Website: walmart
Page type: payment
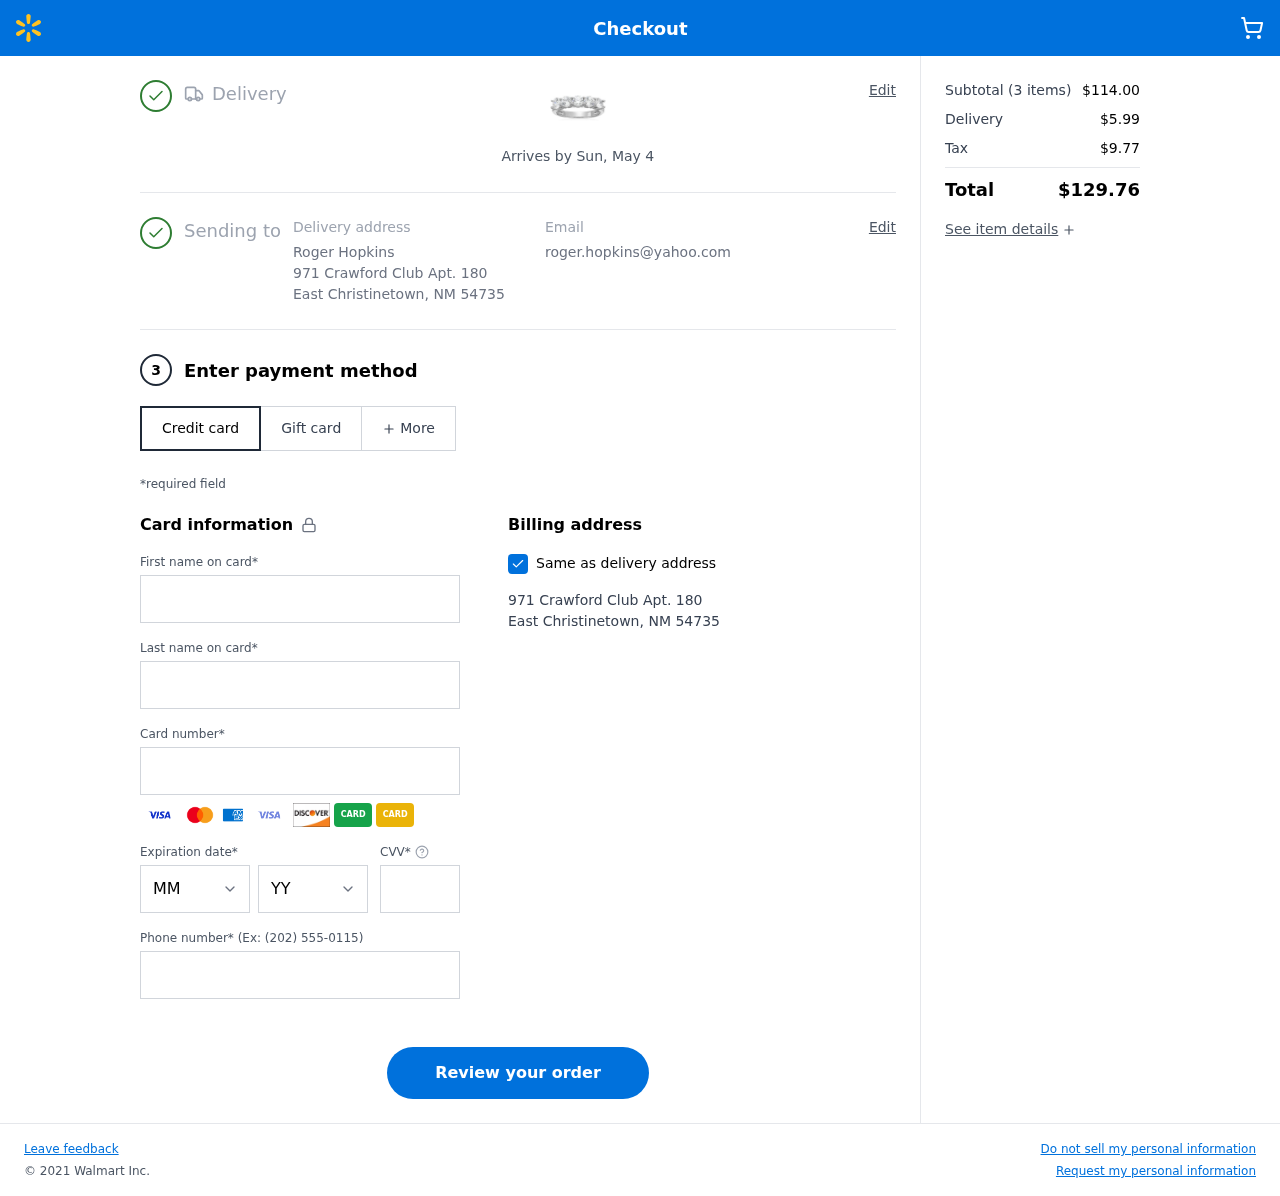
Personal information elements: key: PII_CARD_CVV
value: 8303
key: PII_CARD_EXPIRY_MONTH
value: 06
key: PII_CARD_EXPIRY_YEAR
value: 28
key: PII_CARD_NUMBER
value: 3493 4165 8401 599
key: PII_CITY
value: East Christinetown
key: PII_EMAIL
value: roger.hopkins@yahoo.com
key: PII_FIRSTNAME
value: Roger
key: PII_FULLNAME
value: Roger Hopkins
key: PII_LASTNAME
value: Hopkins
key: PII_PHONE
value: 2936414014
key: PII_POSTCODE
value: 54735
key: PII_STATE_ABBR
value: NM
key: PII_STREET
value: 971 Crawford Club Apt. 180
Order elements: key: ORDER_DELIVERY_DATE
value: Arrives by Sun, May 4
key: ORDER_NUM_ITEMS
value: (3 items)
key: ORDER_SUBTOTAL
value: $114.00
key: ORDER_SHIPPING_COST
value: $5.99
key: ORDER_TAX
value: $9.77
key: ORDER_TOTAL
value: $129.76